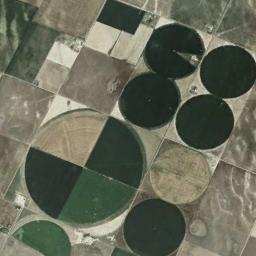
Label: circular_farmland